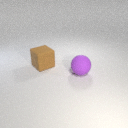
large brown rubber cube behind large purple rubber sphere